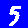
Digit: 5